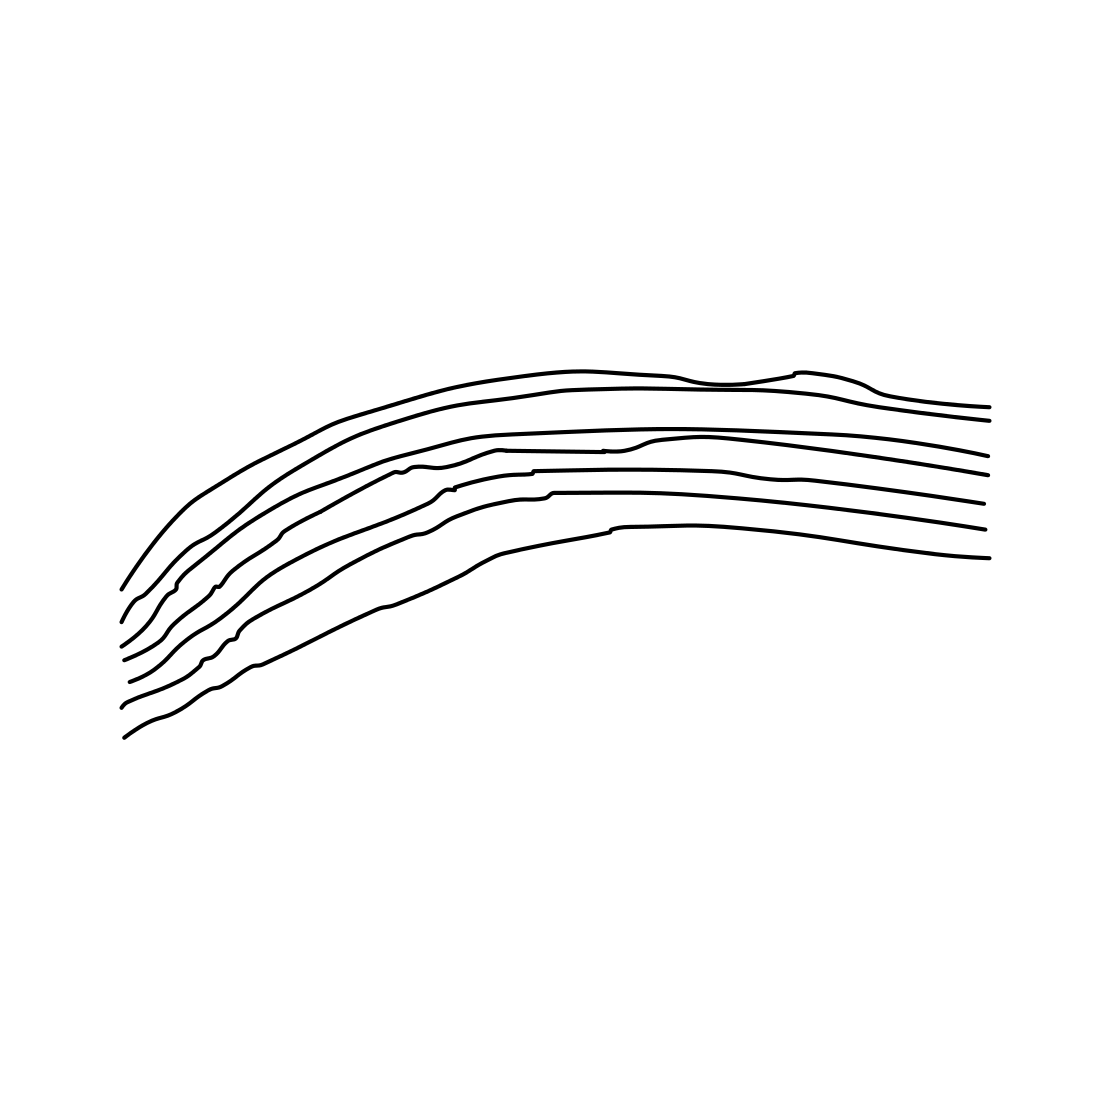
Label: rainbow